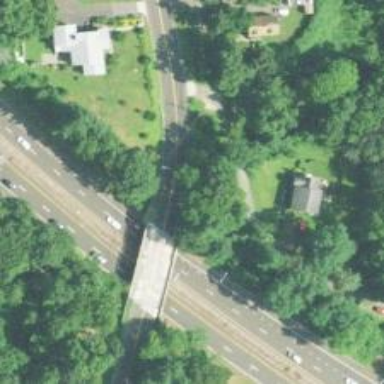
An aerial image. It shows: Secondary road with bridge.